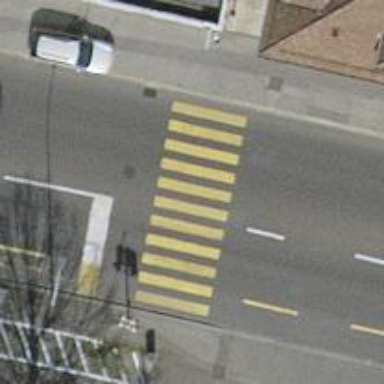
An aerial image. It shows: Asphalt footway with crossing equipped with traffic signals.